Question: I have a problem that my IF somehow doesn't validate good value of the field on index 0.
Here is the UDPATED code:
'''
Private Sub Parametri()
Dim db As dao.Database
Dim rs As dao.Recordset
Set db = CurrentDb
Set rs = db.OpenRecordset("ribe")
rs.MoveLast
rs.MoveFirst
For i = 0 To rs.RecordCount
If rs.Fields(i).Value > 2 Then
Debug.Print rs.Fields("Lokacija_GS")
rs.MoveNext
End If
Next
End Sub
'''
And here is the result:
'''
1
43.626145
43.626145
43.630122
43.632358
43.625833
'''
This value of "1" on index 0 should be skipped... but it isnt?
here is the table:

So for example if some row is 0 or 1 or NULL I want to skip it...
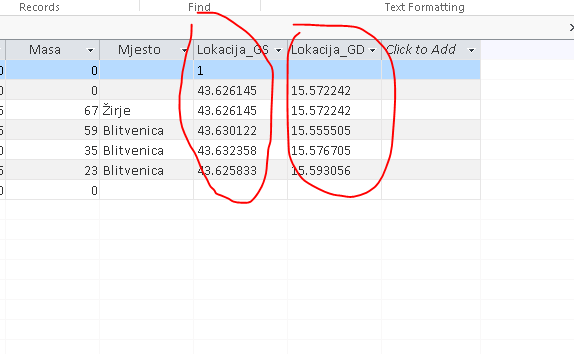
Answer: Here is the correct code,
'''
Private Sub Parametri()
Dim db As dao.Database
Dim rs As dao.Recordset
Set db = CurrentDb
Set rs = db.OpenRecordset("ribe")
rs.MoveLast
rs.MoveFirst
Do While Not rs.EOF
If rs.Fields("Lokacija_GS").Value > 2 Then _
Debug.Print rs.Fields("Lokacija_GS")
rs.MoveNext
Loop
Set rs = Nothing
Set db = Nothing
End Sub
'''